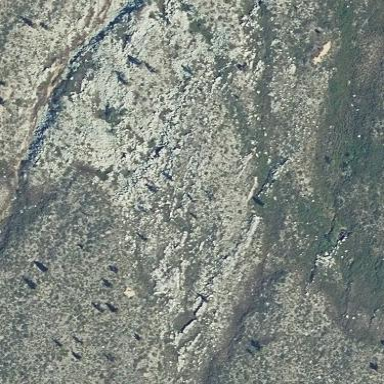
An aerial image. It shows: Landscape of bare rock.